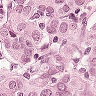
Metastatic tissue present: yes